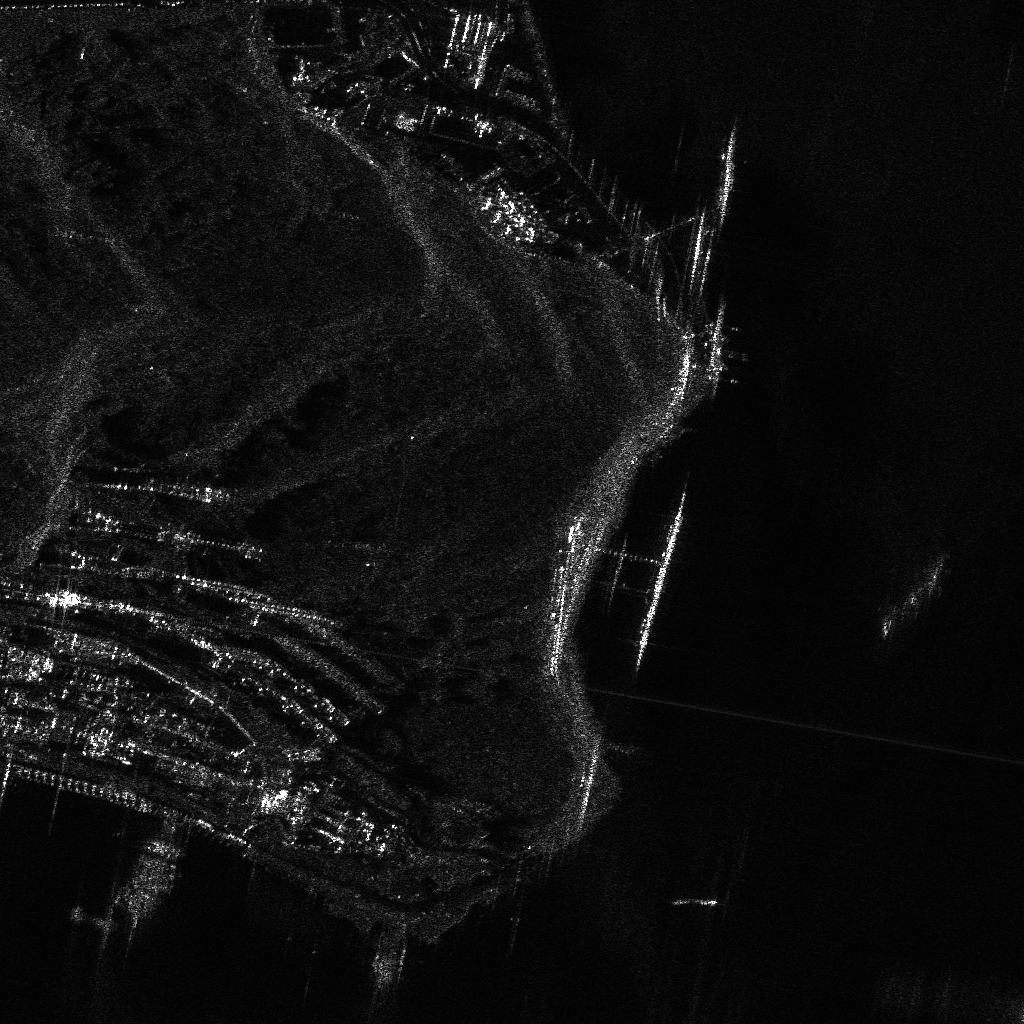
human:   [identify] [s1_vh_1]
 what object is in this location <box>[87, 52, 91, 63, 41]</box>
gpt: <ref>1 large container at the right</ref>